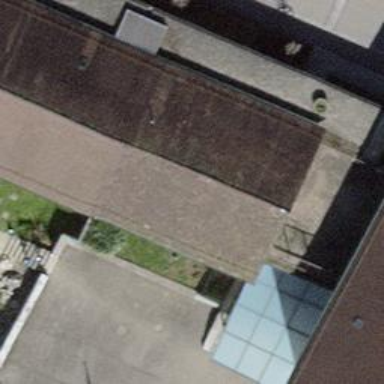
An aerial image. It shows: School building.